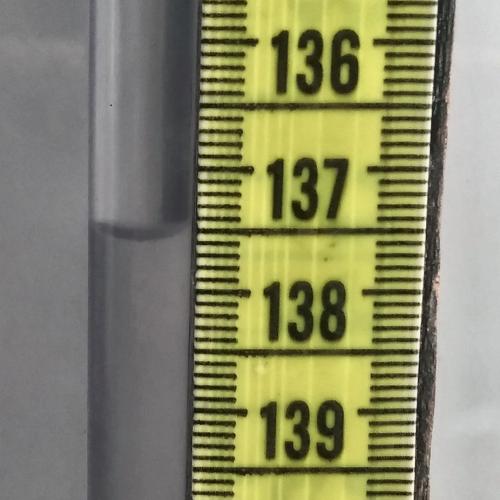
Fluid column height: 137.6 cm